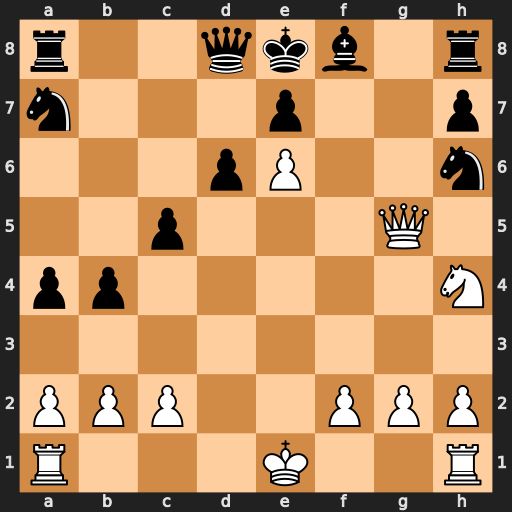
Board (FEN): r2qkb1r/n3p2p/3pP2n/2p3Q1/pp5N/8/PPP2PPP/R3K2R
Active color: w
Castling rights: KQkq
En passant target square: -
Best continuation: Qh5+ Nf7 Qxf7#